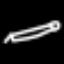
Label: pencil